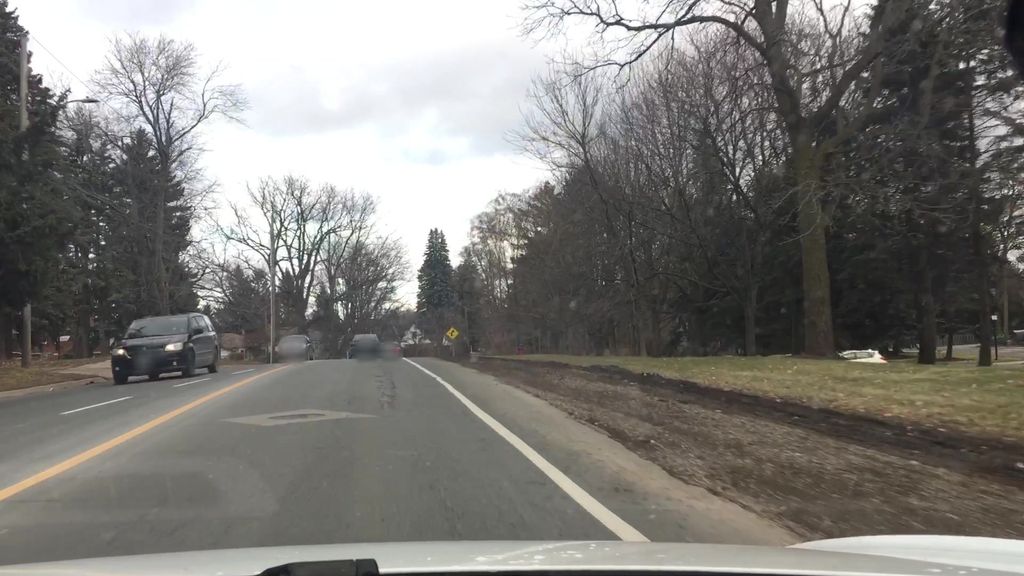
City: hamilton